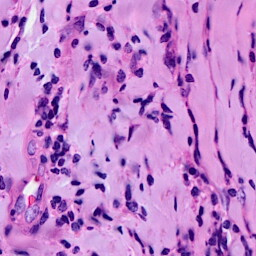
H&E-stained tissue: Breast